Field crop: maize
Growth stage: 2
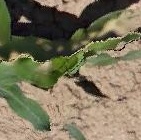
Species: maize